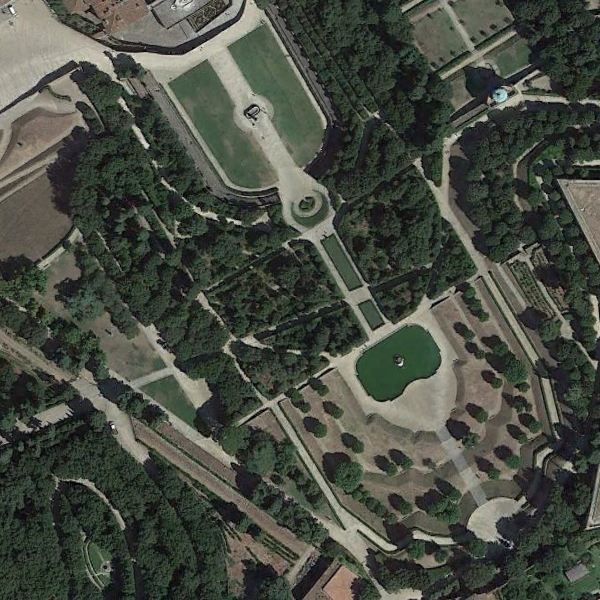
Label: Square